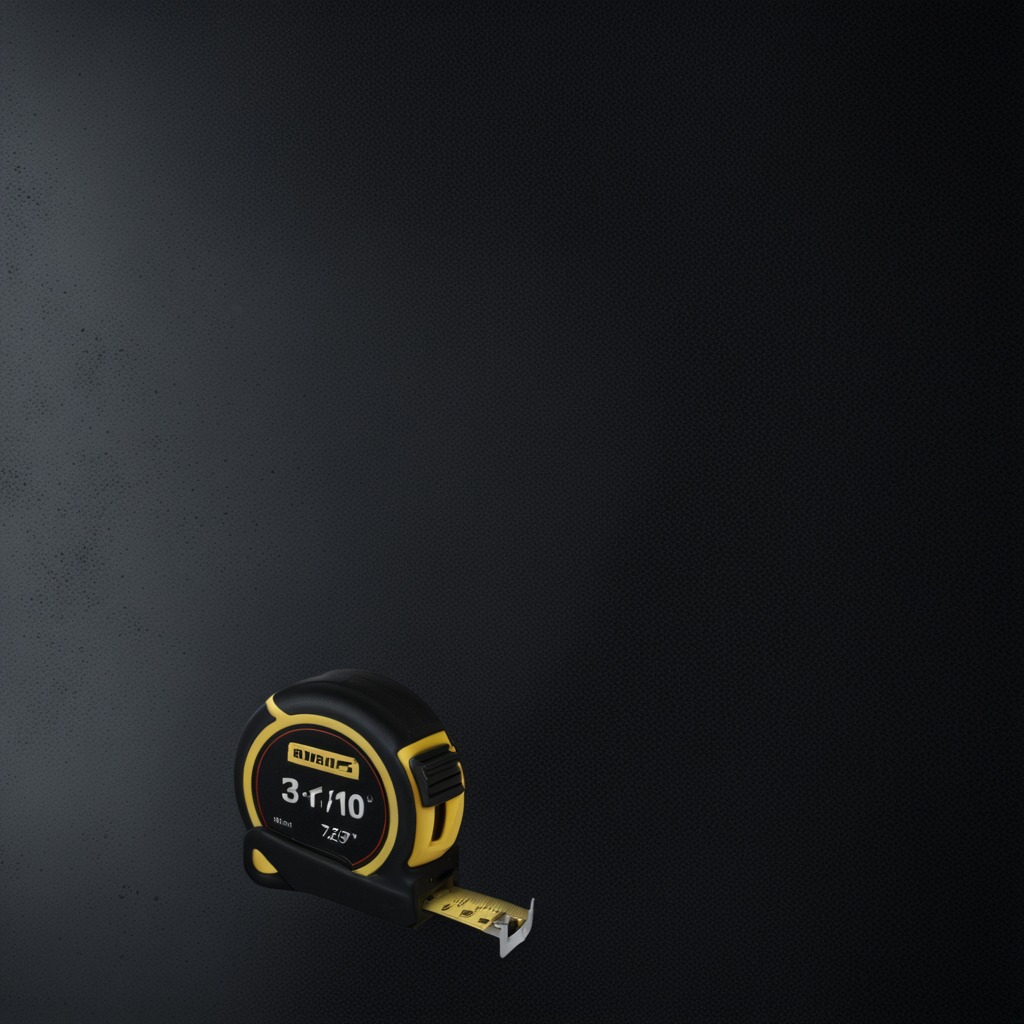
A measuring tape lies on the clean granite tabletop inside a workshop at night.